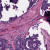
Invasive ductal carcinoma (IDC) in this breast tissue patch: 0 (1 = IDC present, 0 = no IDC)